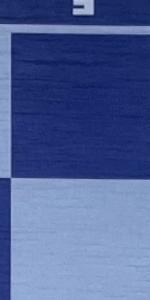
Label: Empty